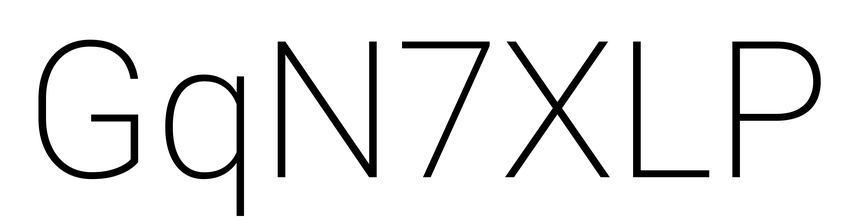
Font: Roboto_ExtraLight